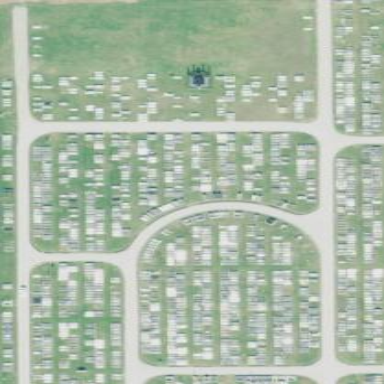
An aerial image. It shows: Cemetery.